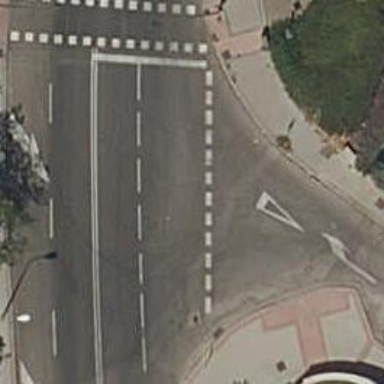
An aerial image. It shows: Road with "give way" sign.